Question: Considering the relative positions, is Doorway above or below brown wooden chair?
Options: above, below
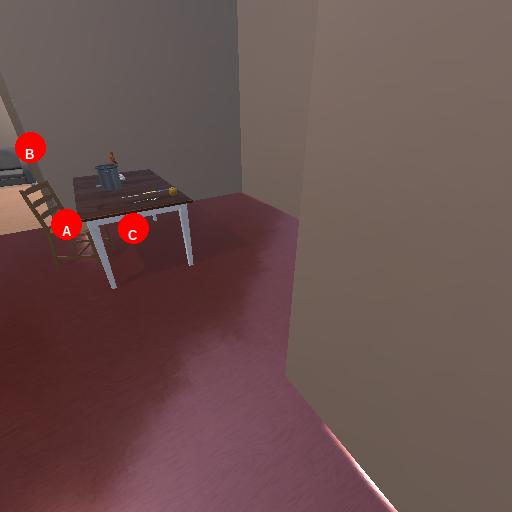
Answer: above